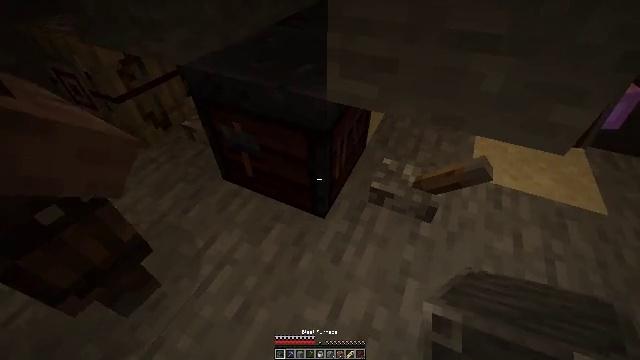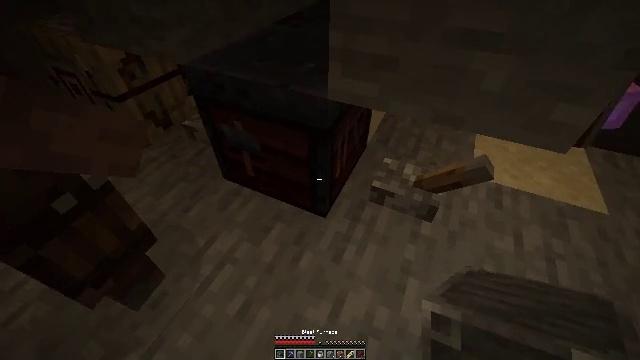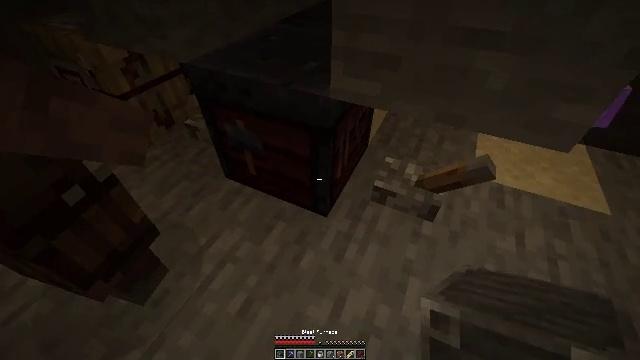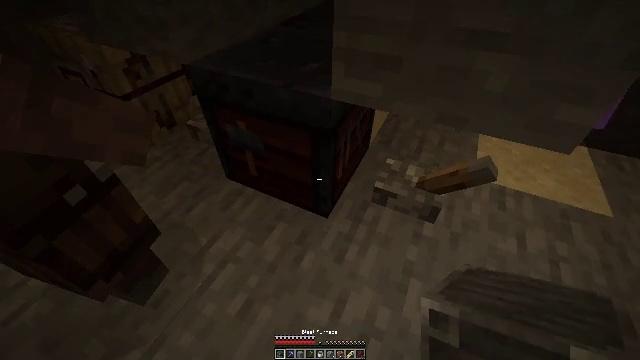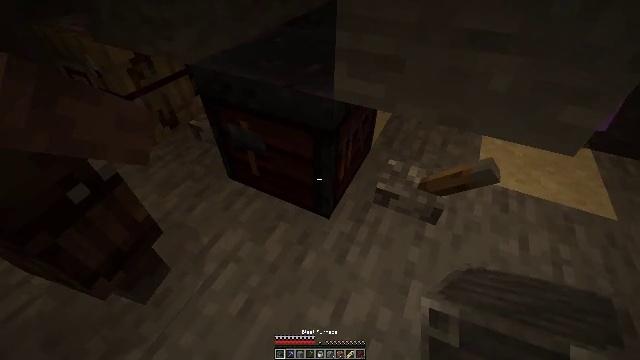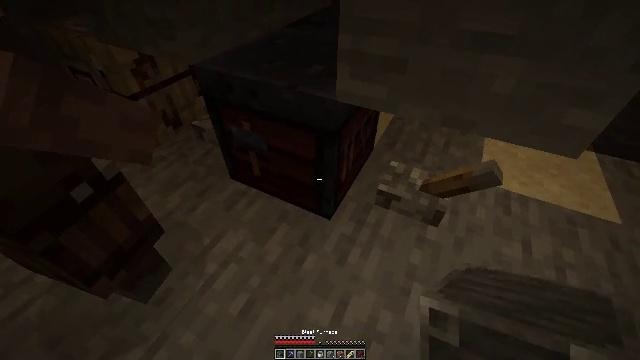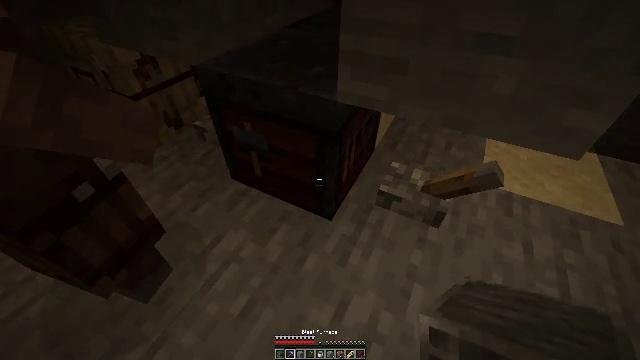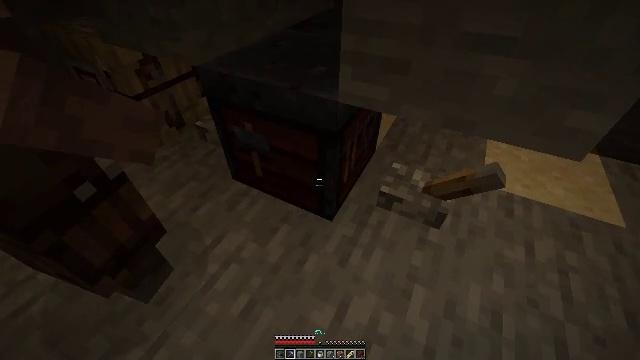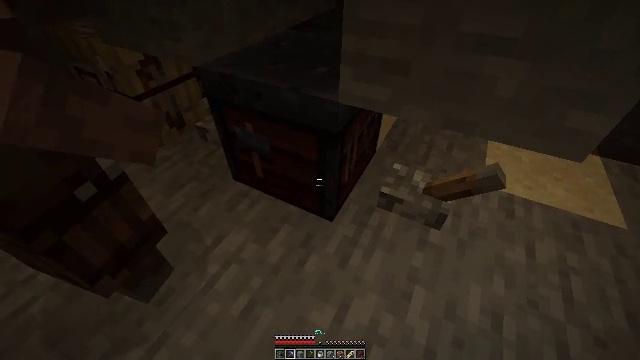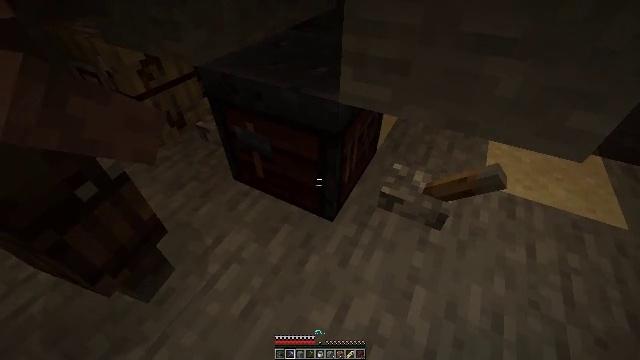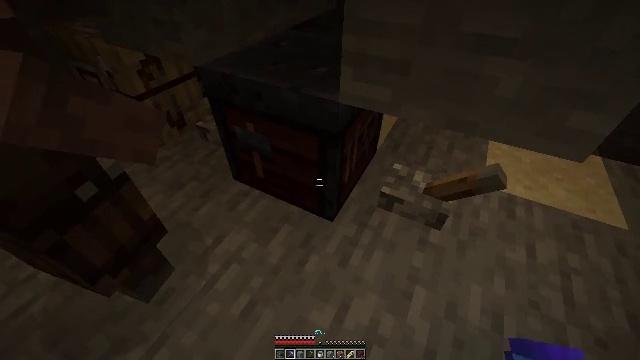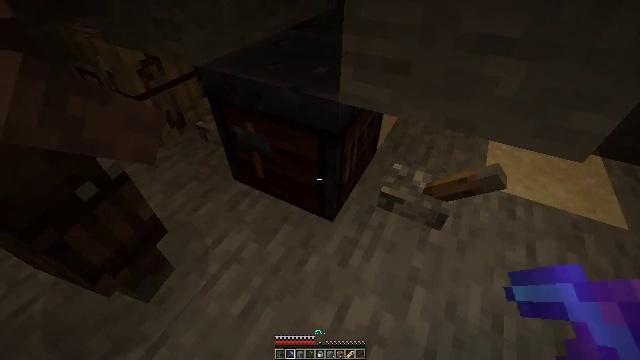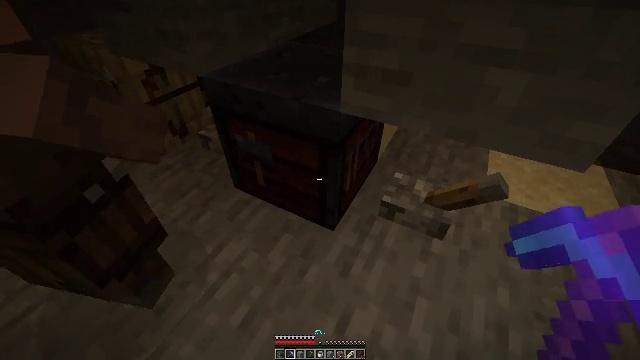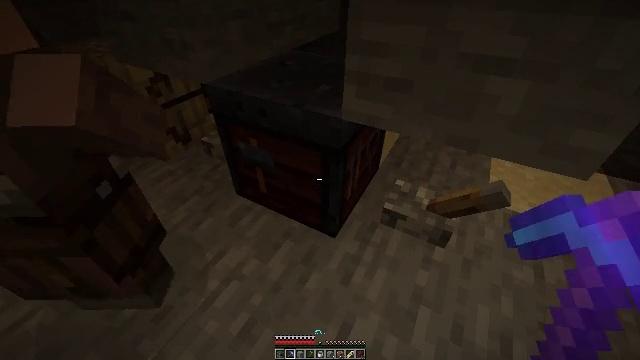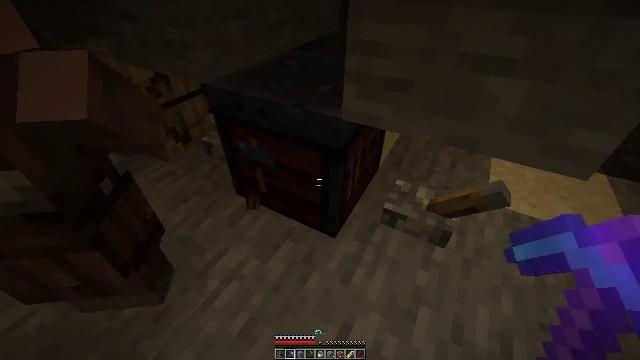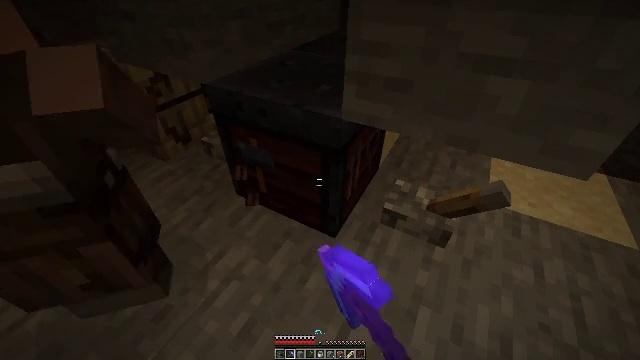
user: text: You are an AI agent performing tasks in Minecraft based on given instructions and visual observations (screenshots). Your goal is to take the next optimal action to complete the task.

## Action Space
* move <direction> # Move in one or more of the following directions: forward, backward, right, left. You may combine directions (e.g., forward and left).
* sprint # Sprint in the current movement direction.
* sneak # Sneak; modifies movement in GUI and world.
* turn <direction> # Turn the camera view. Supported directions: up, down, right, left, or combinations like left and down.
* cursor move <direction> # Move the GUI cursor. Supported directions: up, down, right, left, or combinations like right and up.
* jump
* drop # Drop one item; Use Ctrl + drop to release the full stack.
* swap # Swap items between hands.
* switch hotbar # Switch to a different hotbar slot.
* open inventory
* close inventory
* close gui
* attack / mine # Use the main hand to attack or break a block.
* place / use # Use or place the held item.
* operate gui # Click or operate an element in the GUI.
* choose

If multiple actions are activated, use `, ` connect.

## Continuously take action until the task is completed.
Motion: motion action
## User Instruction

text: Gather the smithing table into your inventory.
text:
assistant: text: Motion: no_op
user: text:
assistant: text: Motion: no_op
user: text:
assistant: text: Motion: no_op
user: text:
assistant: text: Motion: no_op
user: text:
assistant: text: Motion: no_op
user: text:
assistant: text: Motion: switch to hotbar 2
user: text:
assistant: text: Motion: switch to hotbar 2
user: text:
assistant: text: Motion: switch to hotbar 2
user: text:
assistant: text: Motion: no_op
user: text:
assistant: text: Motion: no_op
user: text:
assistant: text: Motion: no_op
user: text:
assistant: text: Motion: turn up
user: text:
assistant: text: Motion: turn up
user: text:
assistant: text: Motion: attack / mine
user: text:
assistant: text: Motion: attack / mine
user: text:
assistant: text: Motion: attack / mine
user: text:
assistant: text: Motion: attack / mine
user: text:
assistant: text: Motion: no_op
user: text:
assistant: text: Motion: no_op
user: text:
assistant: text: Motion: no_op
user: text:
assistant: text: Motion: no_op
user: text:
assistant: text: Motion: no_op
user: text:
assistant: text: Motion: attack / mine
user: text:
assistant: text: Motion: attack / mine
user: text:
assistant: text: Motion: attack / mine
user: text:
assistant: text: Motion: attack / mine
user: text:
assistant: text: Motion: attack / mine
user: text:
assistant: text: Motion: attack / mine
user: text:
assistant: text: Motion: attack / mine
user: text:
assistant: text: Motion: attack / mine